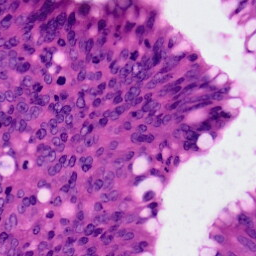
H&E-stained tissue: Colon